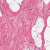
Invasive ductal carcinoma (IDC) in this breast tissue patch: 0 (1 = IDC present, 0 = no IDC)